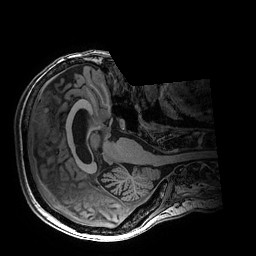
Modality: T1w
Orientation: axial
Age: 62
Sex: female
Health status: healthy
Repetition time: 2.53 s
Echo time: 0.0034 s